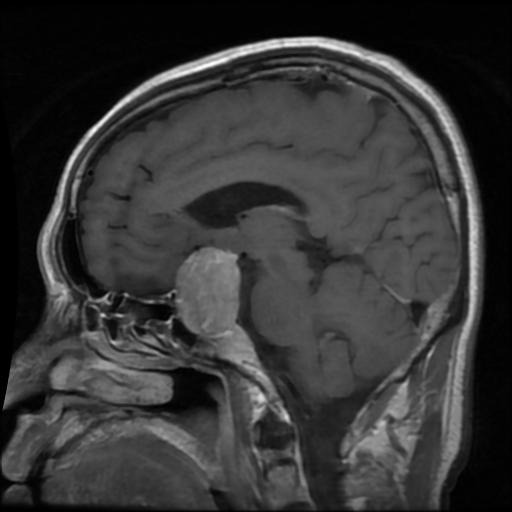
Label: pituitary